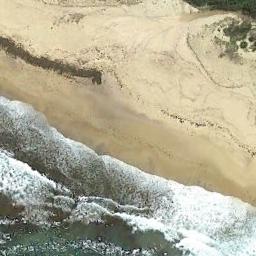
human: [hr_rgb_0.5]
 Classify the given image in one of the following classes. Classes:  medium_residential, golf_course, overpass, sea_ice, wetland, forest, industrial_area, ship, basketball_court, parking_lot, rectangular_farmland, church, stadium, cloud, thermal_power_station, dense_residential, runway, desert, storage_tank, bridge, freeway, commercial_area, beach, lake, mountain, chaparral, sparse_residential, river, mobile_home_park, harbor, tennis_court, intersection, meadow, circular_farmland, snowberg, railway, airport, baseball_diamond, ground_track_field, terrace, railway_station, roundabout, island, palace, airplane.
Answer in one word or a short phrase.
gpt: beach